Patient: sex M, age 61
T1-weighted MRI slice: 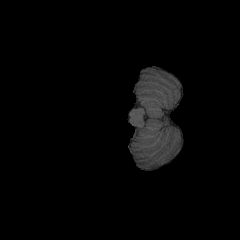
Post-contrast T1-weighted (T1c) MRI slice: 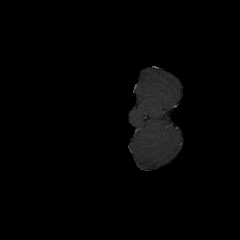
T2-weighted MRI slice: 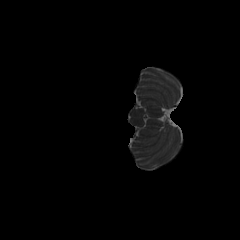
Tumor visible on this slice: no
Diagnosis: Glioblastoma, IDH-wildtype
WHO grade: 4